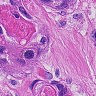
Metastatic tissue present: yes